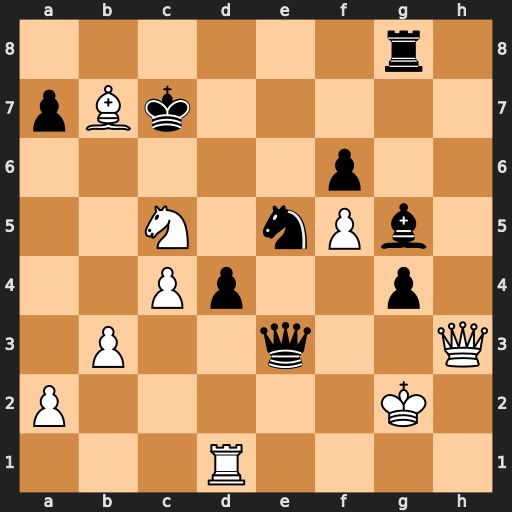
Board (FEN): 6r1/pBk5/5p2/2N1nPb1/2Pp2p1/1P2q2Q/P5K1/3R4
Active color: w
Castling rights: -
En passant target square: -
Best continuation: Qh7+ Kd6 Ne4+ Qxe4+ Bxe4